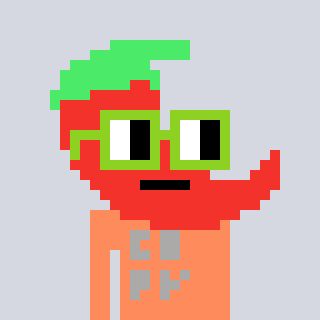
a pixel art character with square light green glasses, a chilli-shaped head and a peachy-colored body on a cool background